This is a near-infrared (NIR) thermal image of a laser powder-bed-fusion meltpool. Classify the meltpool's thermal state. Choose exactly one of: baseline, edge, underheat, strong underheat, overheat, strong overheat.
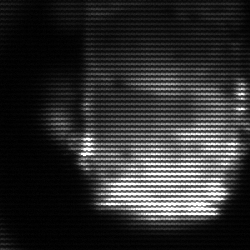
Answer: baseline